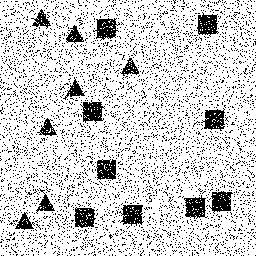
Squares: 9
Triangles: 7
Stars: 0
Total shapes: 16